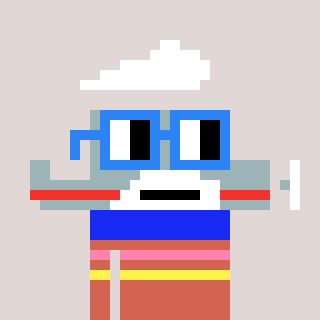
a pixel art character with square blue glasses, a plane-shaped head and a peachy-colored body on a warm background